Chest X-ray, PA view. Patient: 76 years old, sex M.
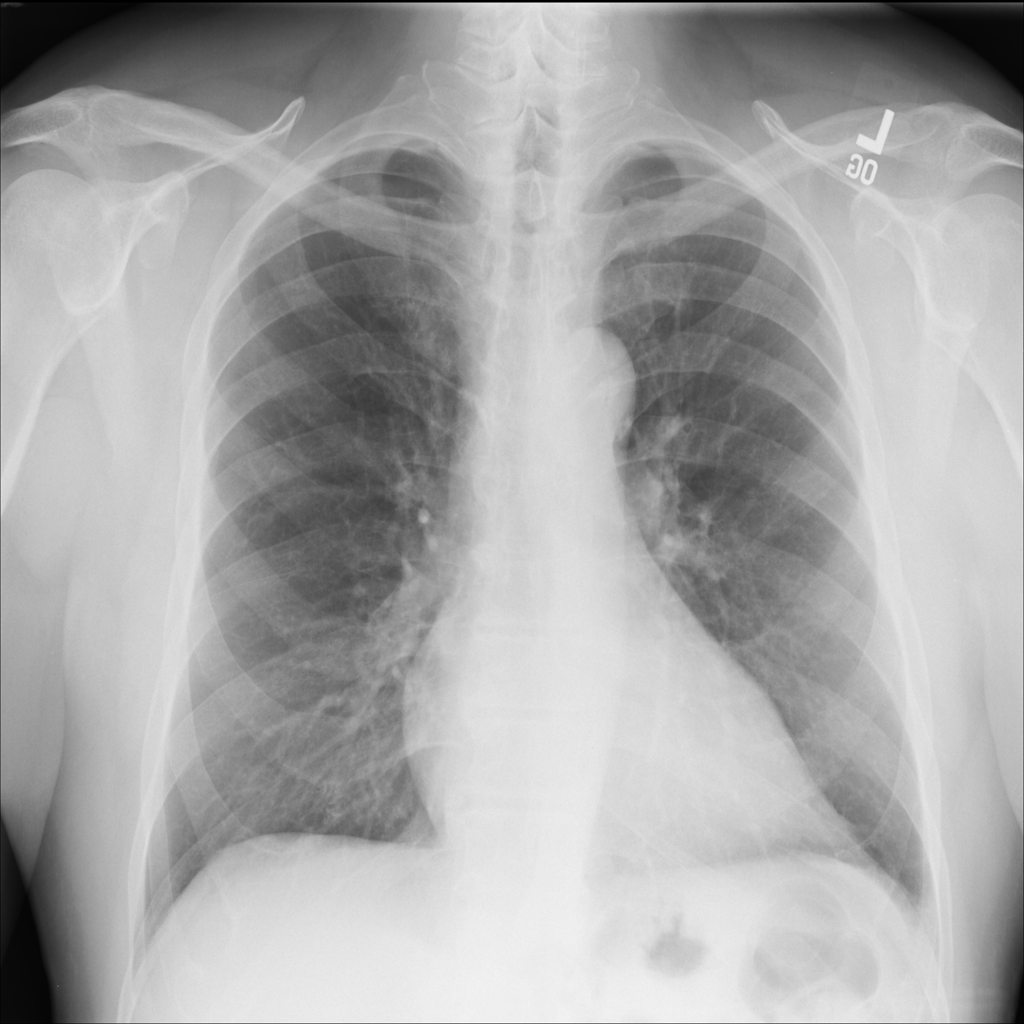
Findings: No Finding